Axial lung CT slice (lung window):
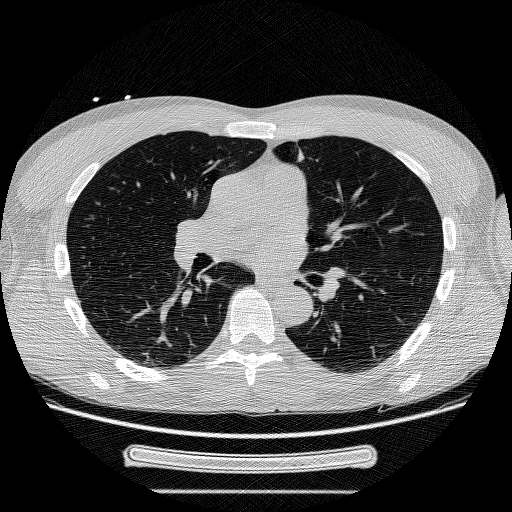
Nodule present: no